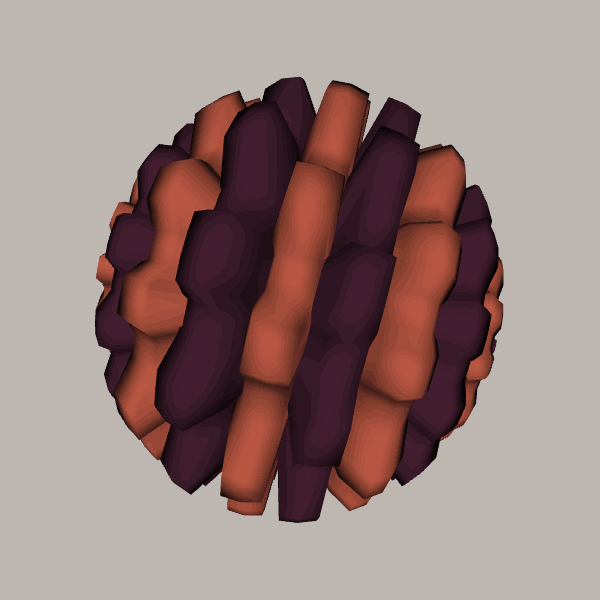
Background: light